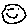
Label: smiley face